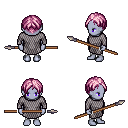
a pixel art fantasy rpg character, female body template, dark elf, purple skin, chain mail, white pants, pink parted hairstyle, spear, four views (front, back, left, right), 2x2 character sprite sheet, small pixel art, hard edges, no anti-aliasing